Interaction volume radius: 5 \u00c5
Interaction volume height: 10 \u00c5
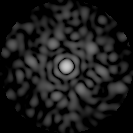
Disorder parameter: 0.7687